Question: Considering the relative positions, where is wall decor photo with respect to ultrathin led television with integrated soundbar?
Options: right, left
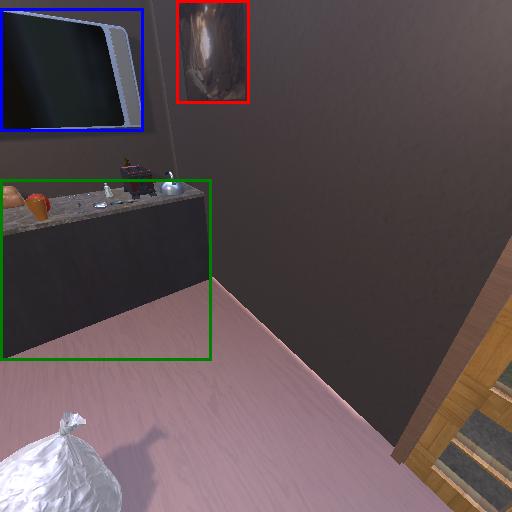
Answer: right